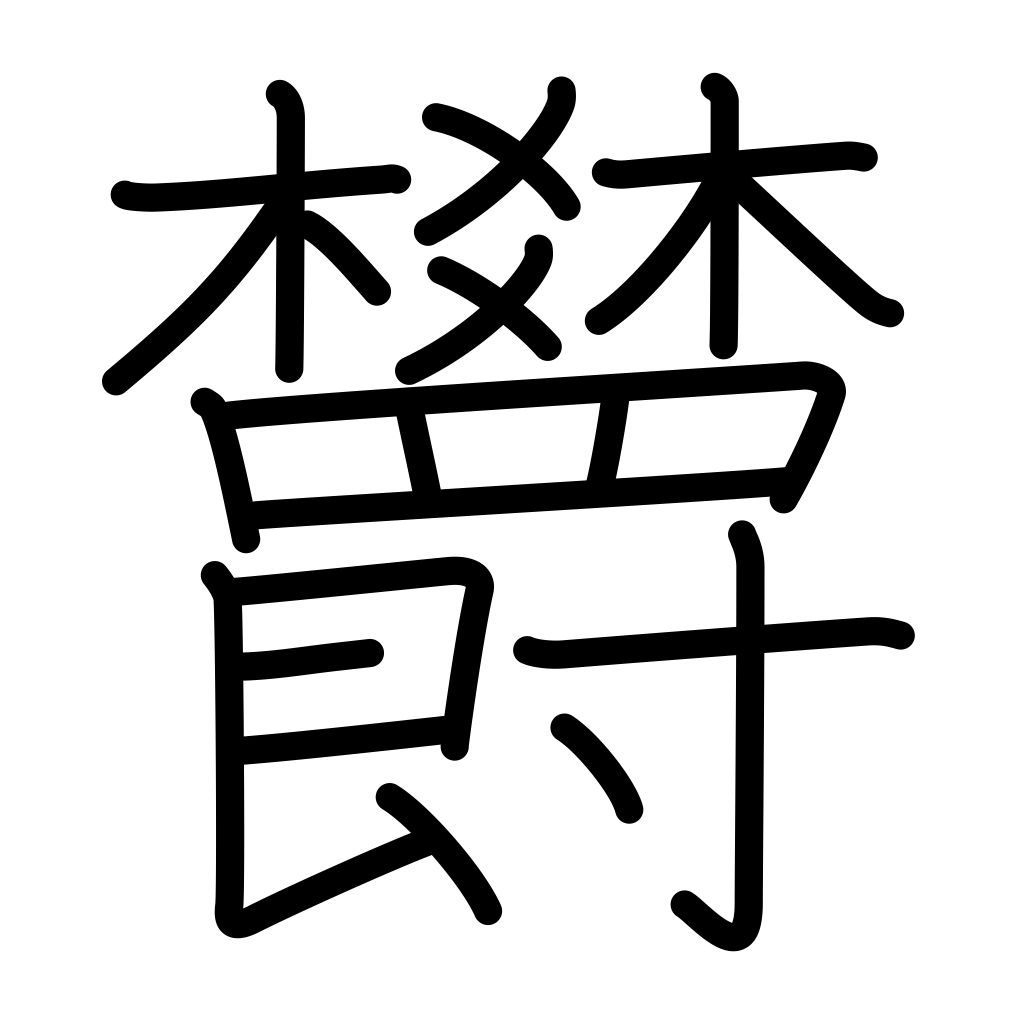
Meaning: gloom, depression, melancholy